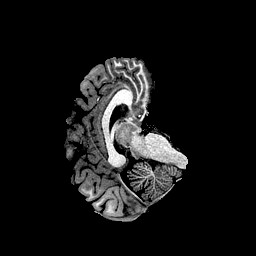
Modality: T1w
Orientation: axial
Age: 34
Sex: female
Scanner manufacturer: ge
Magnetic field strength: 3 T
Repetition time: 7.66 s
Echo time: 0.003476 s